Contrast-enhanced CT slice 156 of 262
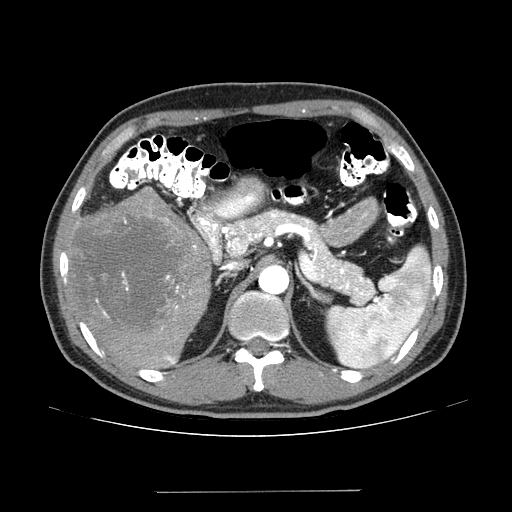
Segmented voxel counts for this case:
Liver: 853609 voxels
Tumor mass: 551708 voxels
Portal vein: 54279 voxels
Abdominal aorta: 6124 voxels